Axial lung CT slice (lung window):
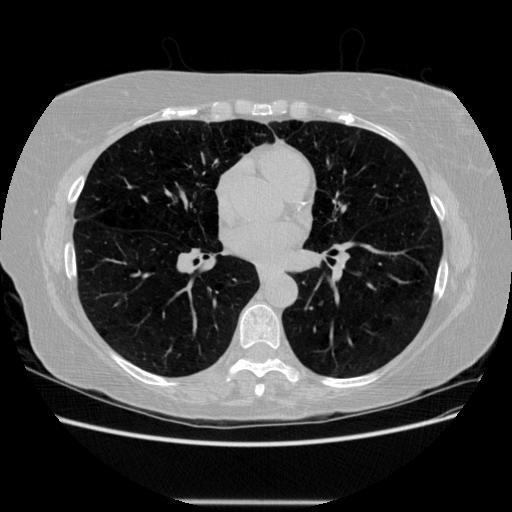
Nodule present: no